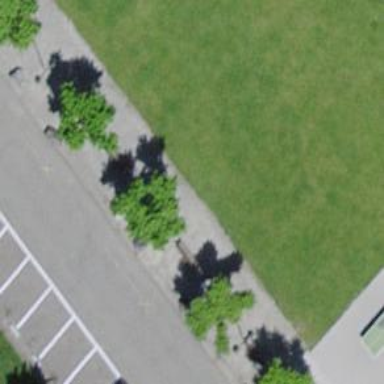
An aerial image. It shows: Brown bench.